Question: I have 4 tables for different dates, the tables looks like this:

what I'm trying to do is to find the maximum tps for each service_name,function_name among all four days according to hour. for example in the figure I posted there is service_name(BatchItemService) in first raw that have (getItemAvailability) as function_name in date 13-06-12 01. I have same service_name for same function_name in all the other 3 tables for the same hour "01" but with different days, like day 13,14,15. I want to find maximum tps for this service_name,function_name set for hour "01" among all the four days.
I tried this, but it give me incorrect result.
'''
SELECT
t.service_name,
t.function_name,
t.date,
max(t.tps)
FROM
(SELECT
service_name, function_name, date, tps
FROM
trans_per_hr_2013_06_12
UNION ALL
SELECT
service_name, function_name, date,tps
FROM
trans_per_hr_2013_06_13
GROUP BY service_name,function_name,date
UNION ALL
SELECT
service_name, function_name,date, tps
FROM
trans_per_hr_2013_06_14
UNION ALL
SELECT
service_name, function_name, date, tps
FROM
trans_per_hr_2013_06_15
UNION ALL
SELECT
service_name, function_name,date, tps
FROM
trans_per_hr_2013_06_16
) t
GROUP BY t.service_name,t.function_name,hour(t.Date);
'''
Thanks a lot...
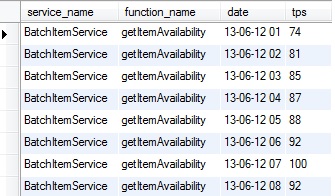
Answer: Your query looks like it should be returning what you want.
One possible issue is the type of the date column. As shown in the output, this looks like it might be stored as a character string rather than a date. If so, the following would work for the 'group by' statement (assuming the format is as shown: DD-MM-YY H).
'''
GROUP BY t.service_name,t.function_name, right(t.Date, 2);
'''
As Bohemian says in the comment, this is not a good data structure. You have parallel tables you are storing the date both in the table name and in a column. You should learn about table partitioning. This is a way that you can store different days in different files, but still have MySQL interpret them as one table. It would probably greatly simplify your using this data.